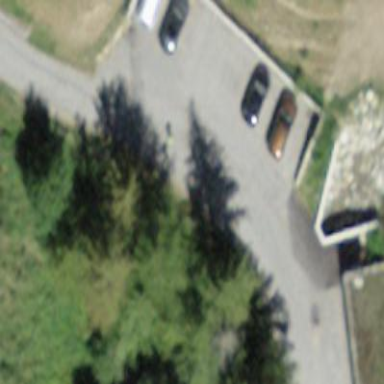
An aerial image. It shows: Parking area.